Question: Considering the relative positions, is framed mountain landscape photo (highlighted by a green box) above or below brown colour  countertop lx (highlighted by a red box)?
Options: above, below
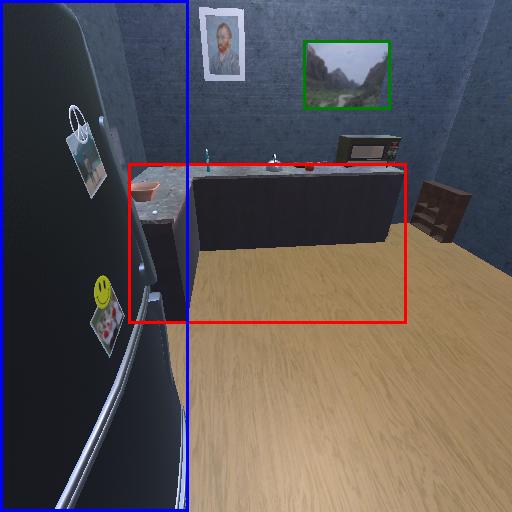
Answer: above